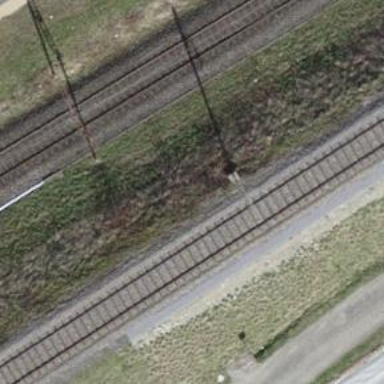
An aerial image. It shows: Single-track electrified railway spur with contact line for service.